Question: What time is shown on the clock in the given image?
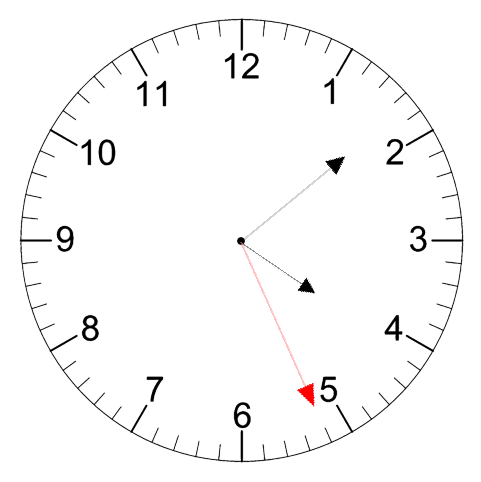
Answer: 04:08:26